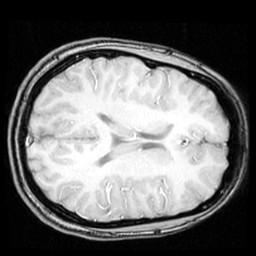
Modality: inplaneT1
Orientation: axial
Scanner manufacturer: ge
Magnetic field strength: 3 T
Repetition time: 0.25 s
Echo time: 0.0036 s